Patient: sex M, age 60
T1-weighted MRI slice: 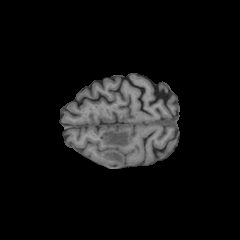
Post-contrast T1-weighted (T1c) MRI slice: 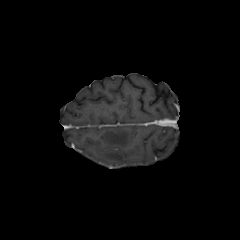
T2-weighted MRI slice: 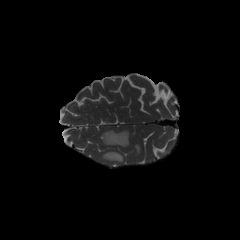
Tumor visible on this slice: yes
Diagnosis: Glioblastoma, IDH-wildtype
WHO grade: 4